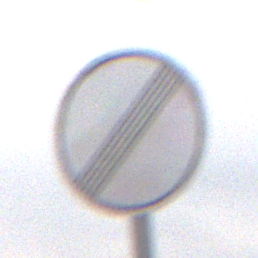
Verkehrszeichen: EndeSaemtlicherBegrenzungen
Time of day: Midday
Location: Outdoor (RoadRail)
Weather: Overcast
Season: NotSpecified
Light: Natural